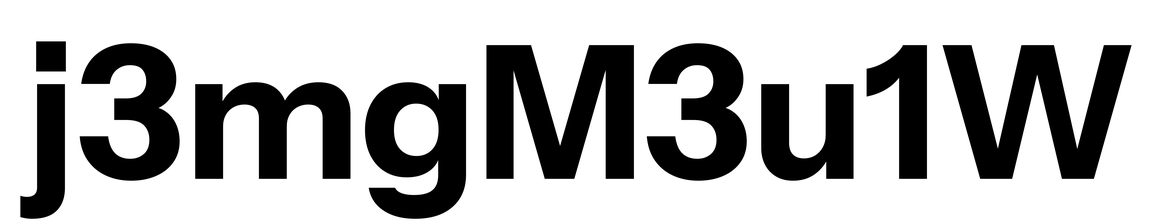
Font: InstrumentSans_Bold